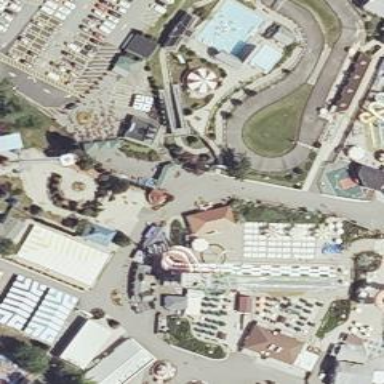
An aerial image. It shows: Water slide attraction.